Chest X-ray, AP view. Patient: 67 years old, sex M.
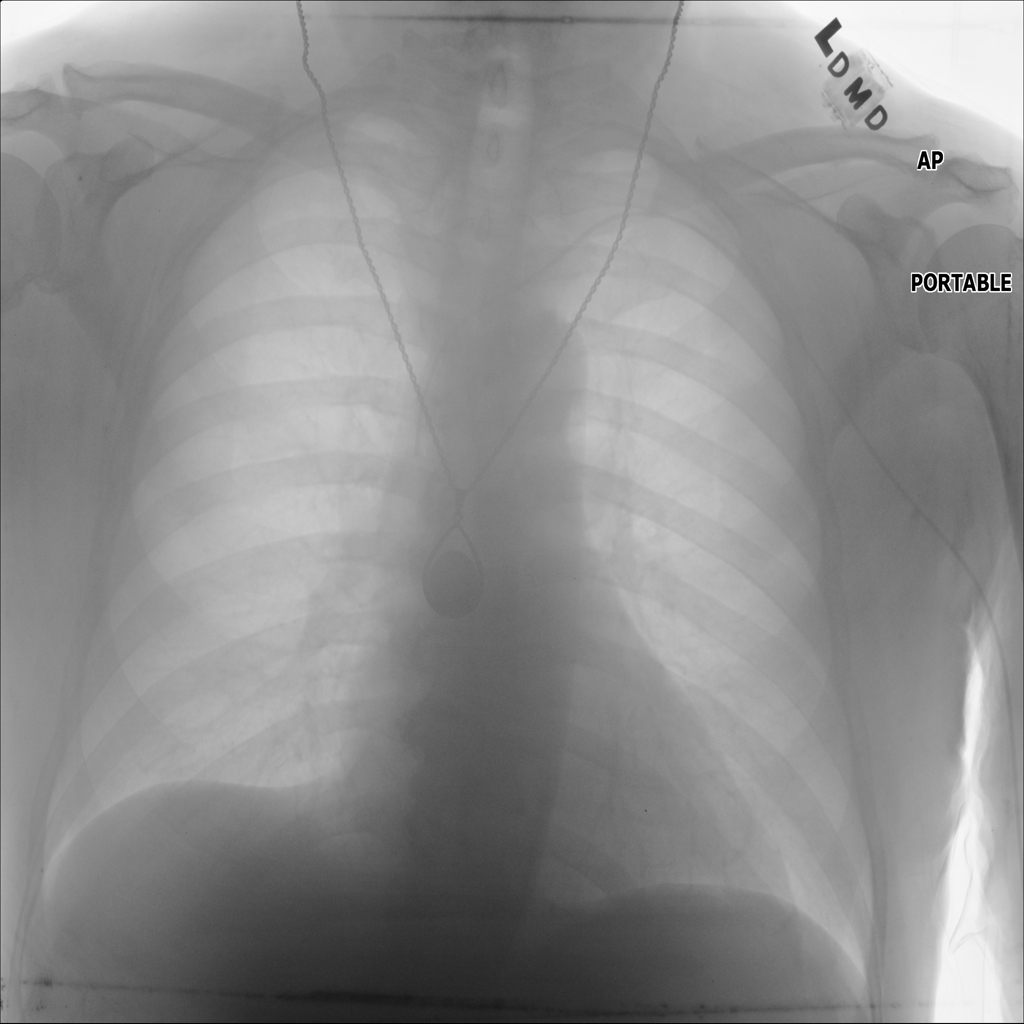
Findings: No Finding